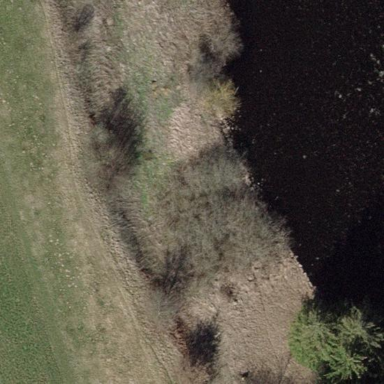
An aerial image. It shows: Bog wetland.